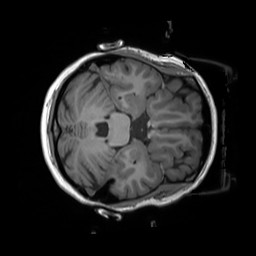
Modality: T1w
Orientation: axial
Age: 27
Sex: female
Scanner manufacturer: siemens
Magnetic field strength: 3 T
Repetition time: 1.55 s
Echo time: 0.00234 s